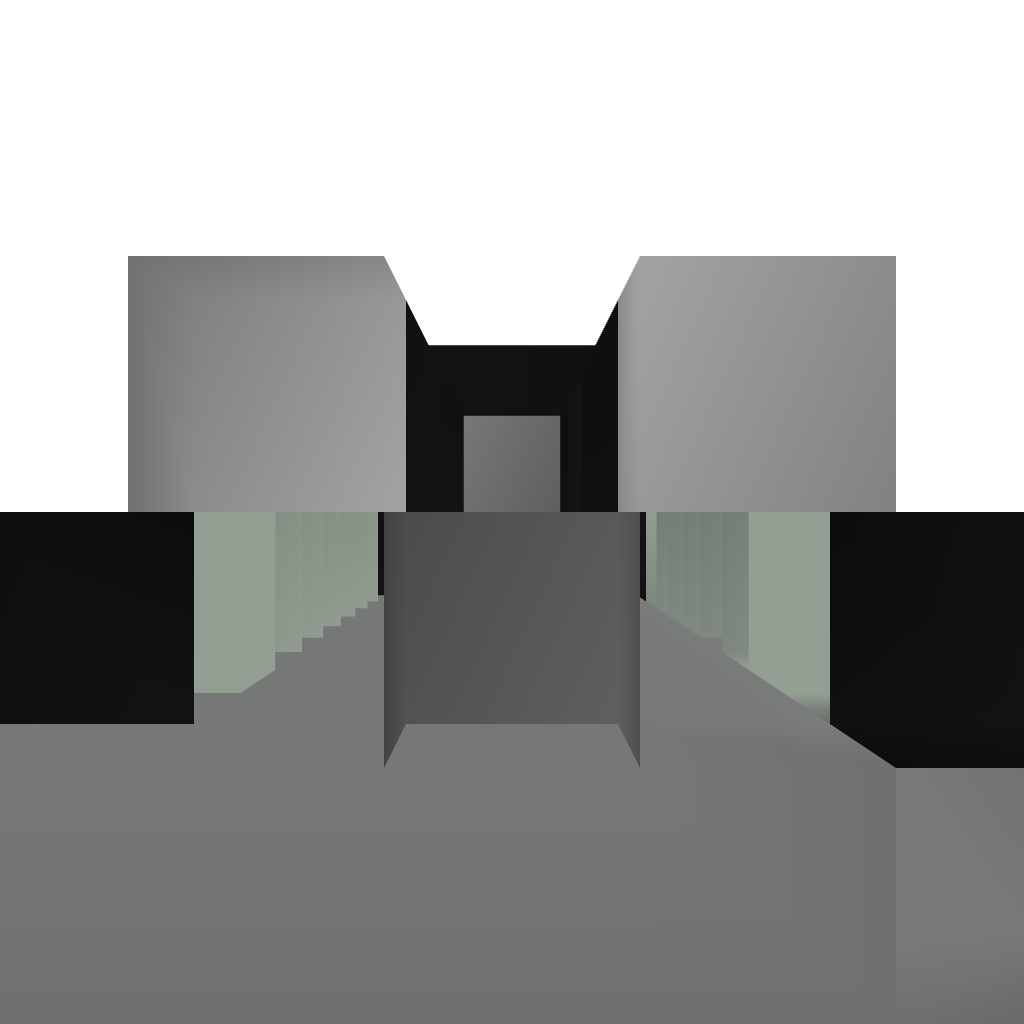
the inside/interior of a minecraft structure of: Auto TNT Cannon